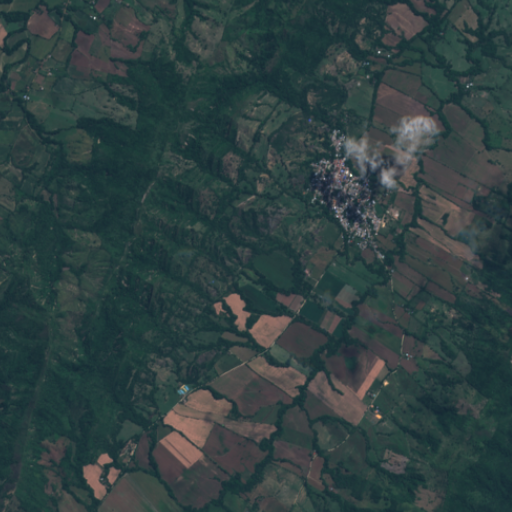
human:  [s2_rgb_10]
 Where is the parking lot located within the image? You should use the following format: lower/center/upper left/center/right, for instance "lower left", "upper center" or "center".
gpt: The parking lot is located in the center of the image.
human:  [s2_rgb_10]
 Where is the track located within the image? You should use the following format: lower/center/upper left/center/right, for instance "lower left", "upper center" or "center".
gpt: The track is located in the center right of the image.
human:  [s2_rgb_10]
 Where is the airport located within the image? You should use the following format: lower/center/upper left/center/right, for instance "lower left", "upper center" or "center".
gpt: There is no airport in the image.